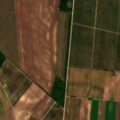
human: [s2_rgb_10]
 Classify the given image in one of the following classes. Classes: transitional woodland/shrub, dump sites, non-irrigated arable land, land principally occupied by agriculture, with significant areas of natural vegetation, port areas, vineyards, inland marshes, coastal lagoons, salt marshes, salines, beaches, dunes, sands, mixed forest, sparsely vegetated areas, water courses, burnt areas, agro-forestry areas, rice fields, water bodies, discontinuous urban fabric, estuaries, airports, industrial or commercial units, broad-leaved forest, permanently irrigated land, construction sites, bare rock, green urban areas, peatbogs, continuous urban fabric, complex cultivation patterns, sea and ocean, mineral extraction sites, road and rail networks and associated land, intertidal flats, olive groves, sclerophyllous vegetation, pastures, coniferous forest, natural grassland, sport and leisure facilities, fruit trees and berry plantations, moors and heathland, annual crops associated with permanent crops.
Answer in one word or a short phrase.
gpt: non-irrigated arable land, vineyards